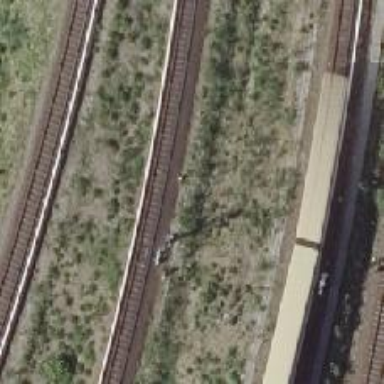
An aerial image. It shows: Railway signal.